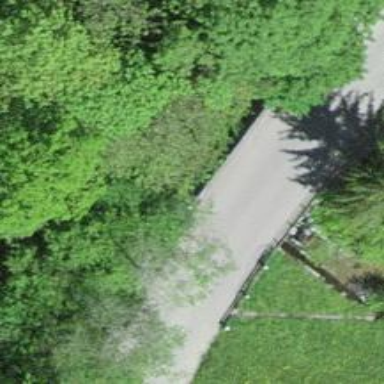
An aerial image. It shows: Unclassified road on bridge.